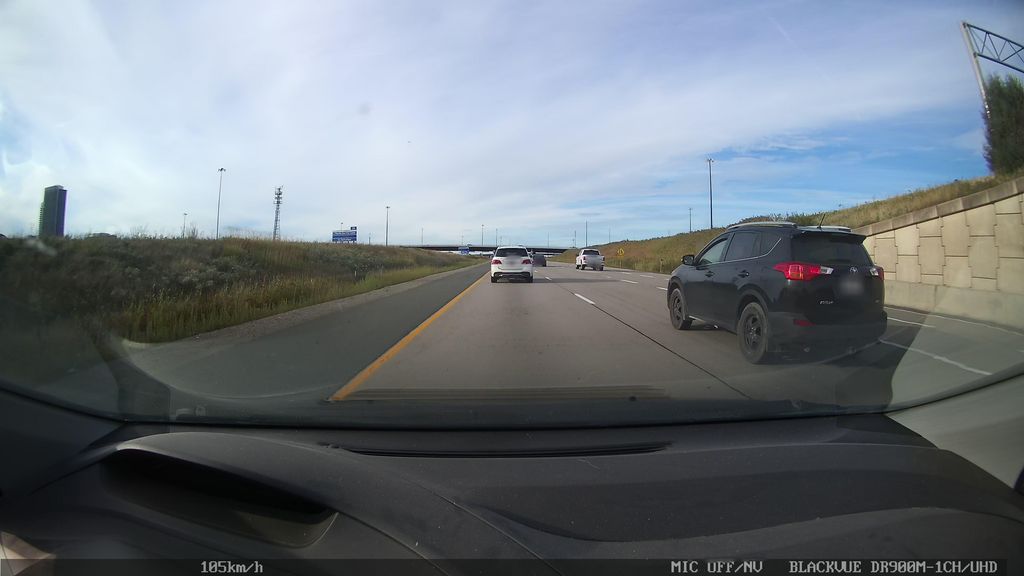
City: toronto